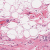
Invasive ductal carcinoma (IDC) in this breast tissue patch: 0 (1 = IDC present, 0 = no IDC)